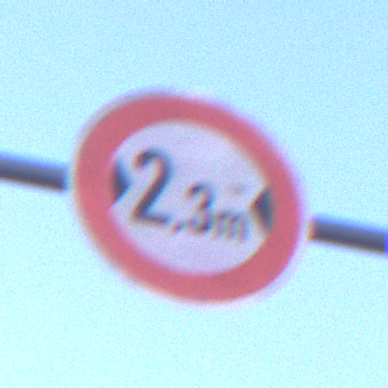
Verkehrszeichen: TatsaechlicheBreite2Komma3
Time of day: SunriseSunset
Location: Outdoor (Nature)
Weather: Clear
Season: NotSpecified
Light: Natural